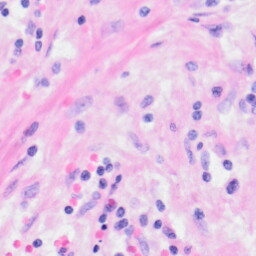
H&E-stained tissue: Kidney